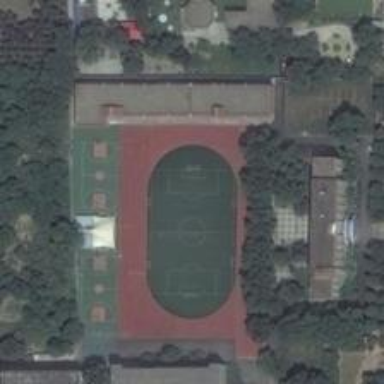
The playground enjoys a tranquil environment, wreathing by lush plants .